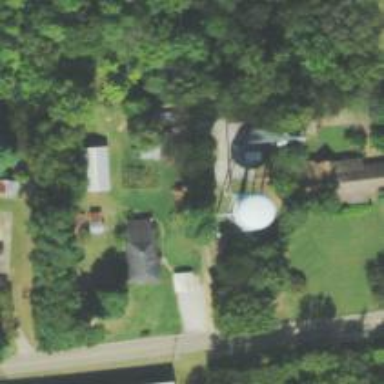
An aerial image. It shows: Water tower that is man-made.